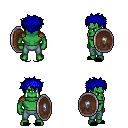
a pixel art fantasy rpg character, male body template, orc, green skin, leather shoulder armor, teal pants, blue bedhead hairstyle, bracelets, black slippers, shield, four views (front, back, left, right), 2x2 character sprite sheet, small pixel art, hard edges, no anti-aliasing